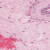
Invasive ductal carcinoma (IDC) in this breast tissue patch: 0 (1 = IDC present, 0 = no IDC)